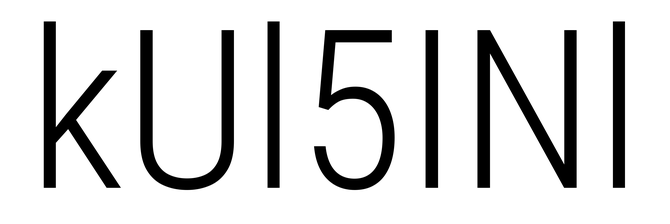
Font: Roboto_Condensed_Light